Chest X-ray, AP view. Patient: 46 years old, sex M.
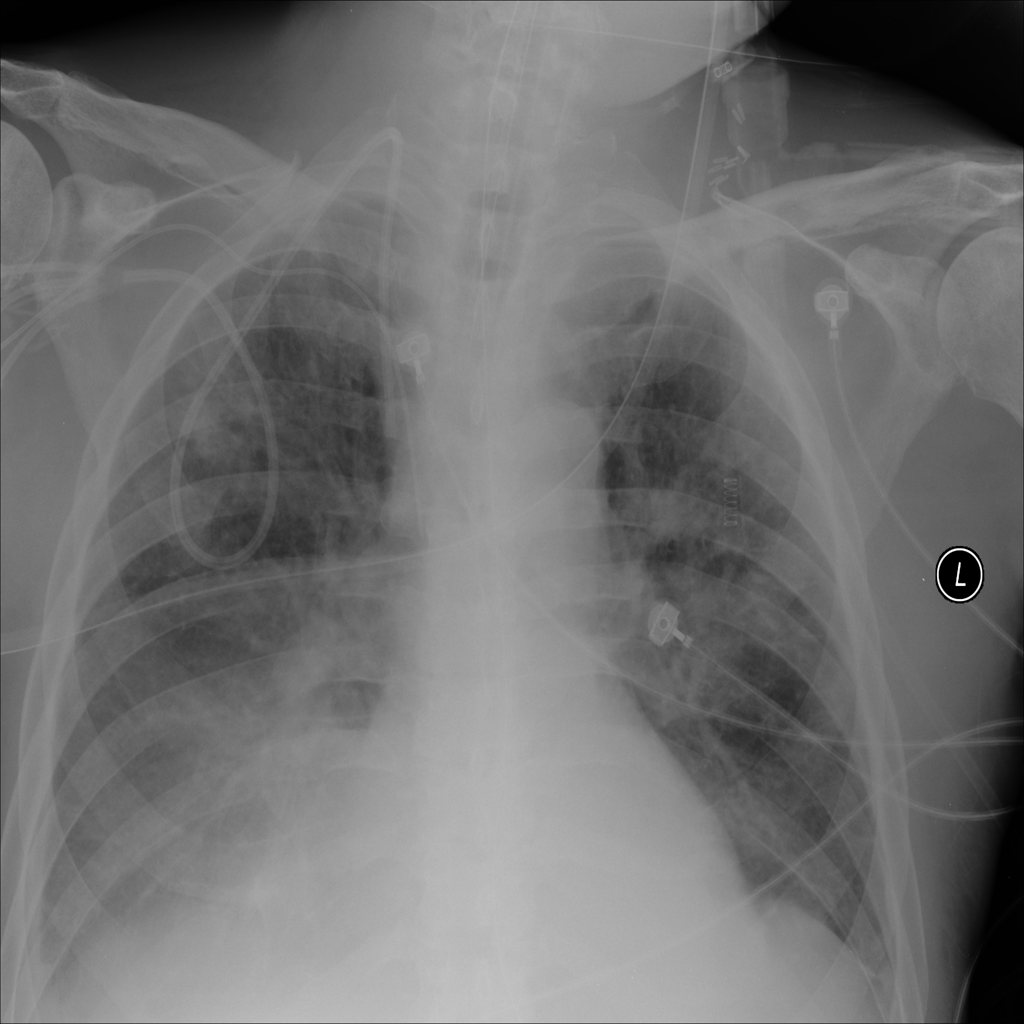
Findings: No Finding